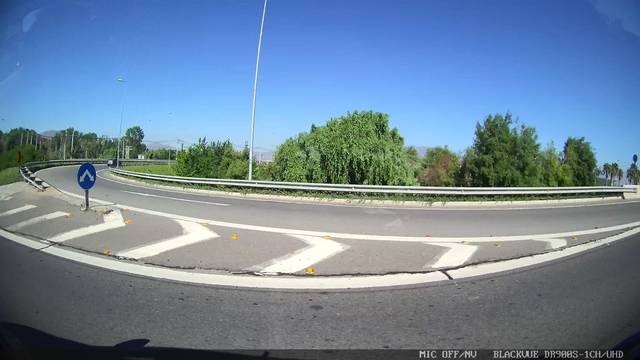
Region: Chile
Coordinates: -33.412, -70.793